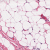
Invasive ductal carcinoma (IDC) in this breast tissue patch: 0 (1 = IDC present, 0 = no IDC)